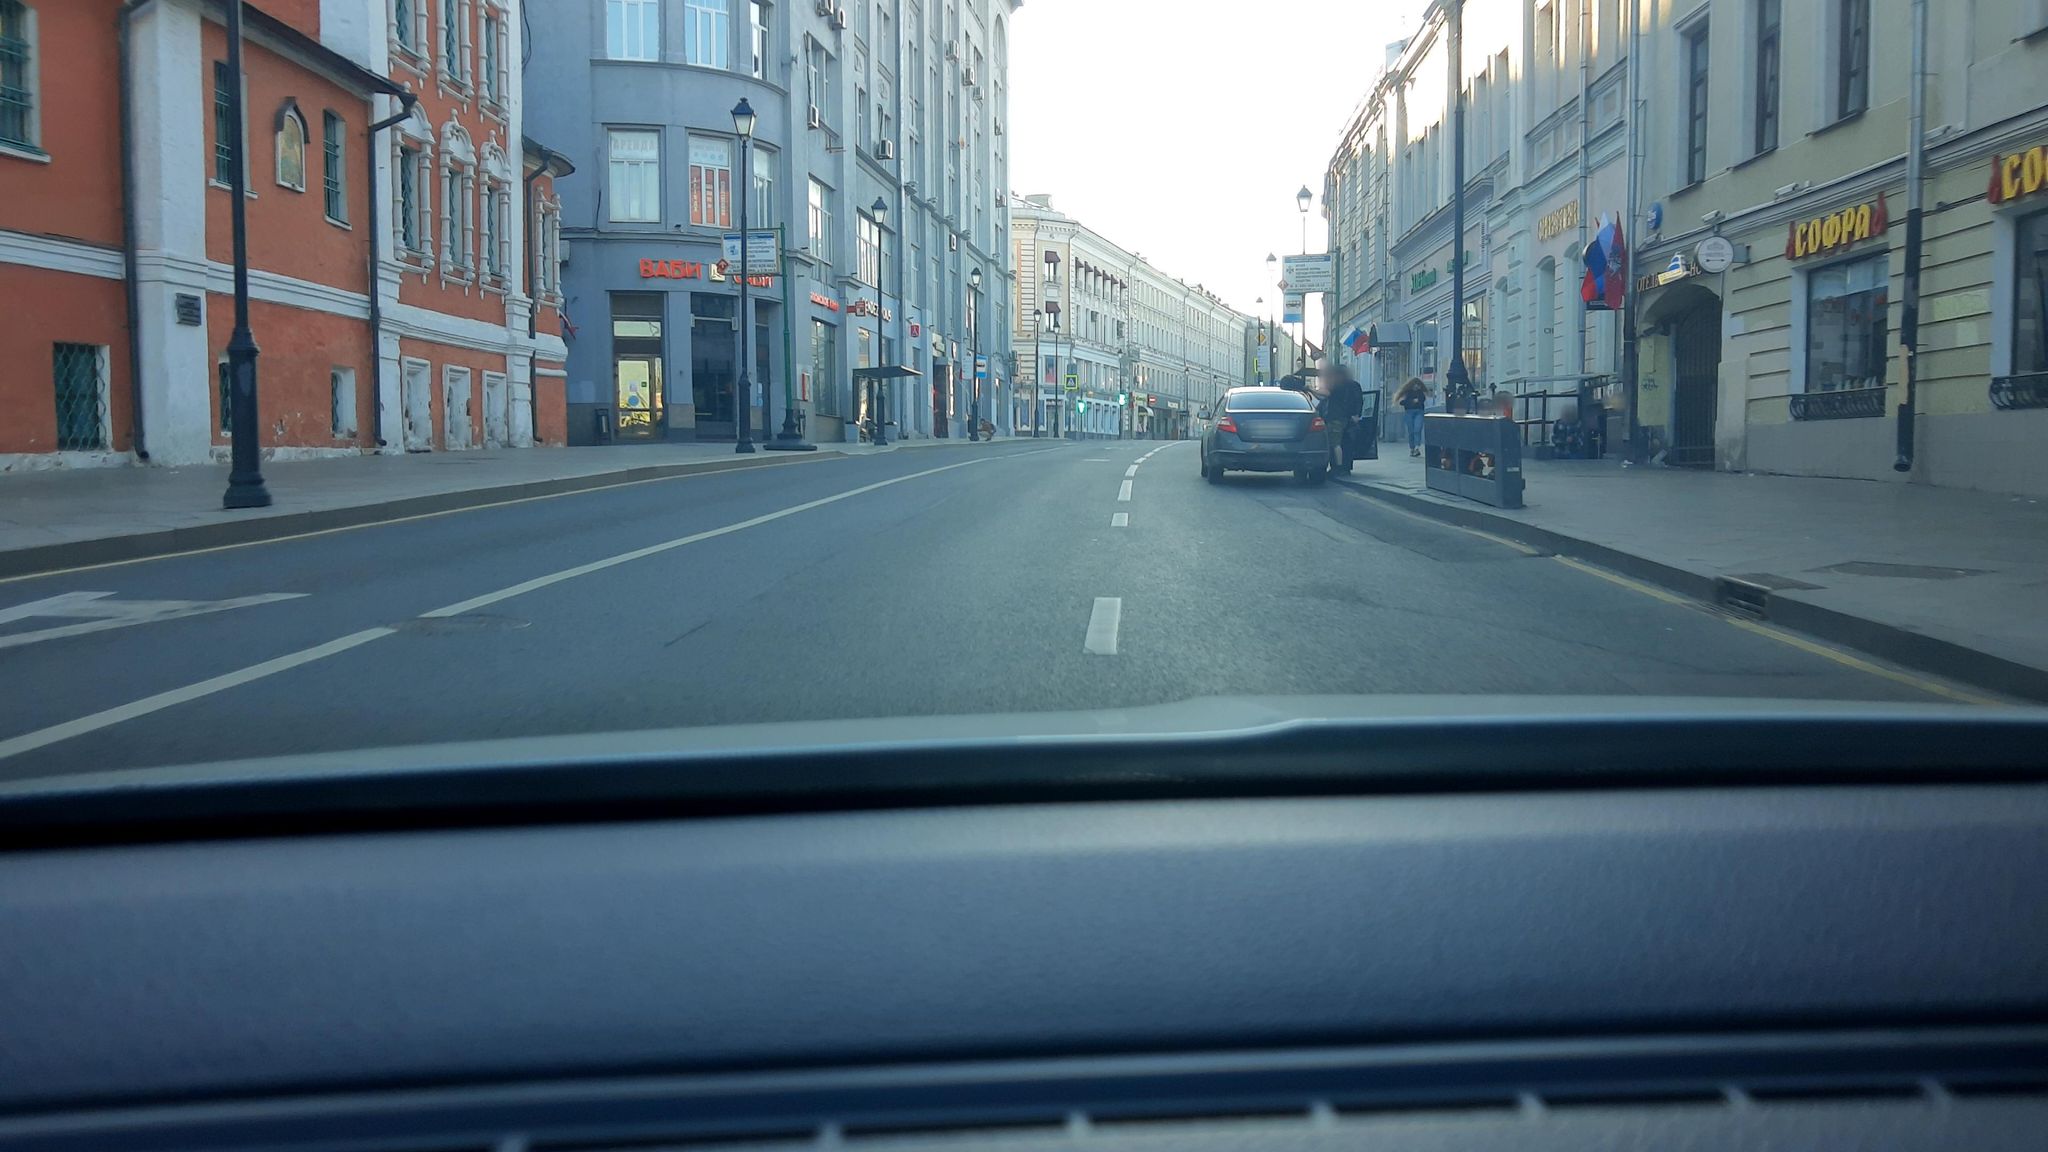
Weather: rainy
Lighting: day
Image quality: good
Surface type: driving surface
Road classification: secondary
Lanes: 3
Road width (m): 4.6
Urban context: urban centre
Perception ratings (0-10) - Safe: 4.08, Lively: 7.58, Beautiful: 6.61, Boring: 4.97, Depressing: 3.86, Wealthy: 4.2